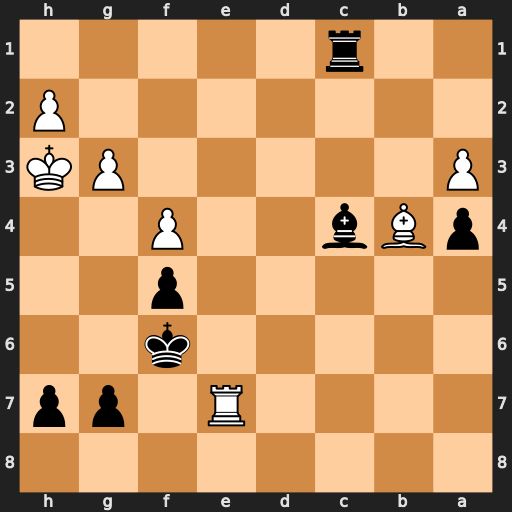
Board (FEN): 8/4R1pp/5k2/5p2/pBb2P2/P5PK/7P/2r5
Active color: b
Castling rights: -
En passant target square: -
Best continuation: Bf1+ Kh4 Rc2 g4 Rxh2+ Kg3 Rg2+